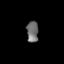
Tissue: lung
Cell type: Epithelial cells
Senescence score: 0.5773
Nuclear area (px): 246
Mean DAPI intensity: 109.089